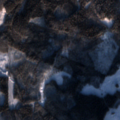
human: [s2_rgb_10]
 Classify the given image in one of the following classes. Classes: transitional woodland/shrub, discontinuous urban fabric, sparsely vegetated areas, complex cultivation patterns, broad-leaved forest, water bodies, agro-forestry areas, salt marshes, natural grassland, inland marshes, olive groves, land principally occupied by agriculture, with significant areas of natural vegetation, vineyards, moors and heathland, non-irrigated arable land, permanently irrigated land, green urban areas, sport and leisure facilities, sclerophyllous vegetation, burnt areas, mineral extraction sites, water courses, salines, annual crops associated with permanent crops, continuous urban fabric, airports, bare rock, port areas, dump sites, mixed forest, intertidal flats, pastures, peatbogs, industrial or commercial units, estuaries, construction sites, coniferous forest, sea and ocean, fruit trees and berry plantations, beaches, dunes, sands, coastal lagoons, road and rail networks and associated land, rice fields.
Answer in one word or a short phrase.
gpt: broad-leaved forest, coniferous forest, mixed forest